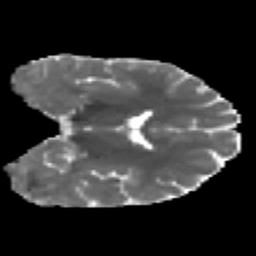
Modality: MD
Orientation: coronal
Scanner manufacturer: ge
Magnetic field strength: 3 T
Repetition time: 7.98 s
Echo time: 0.0701 s